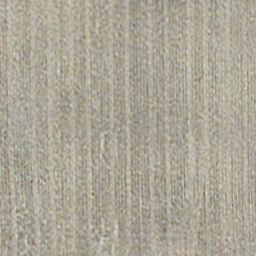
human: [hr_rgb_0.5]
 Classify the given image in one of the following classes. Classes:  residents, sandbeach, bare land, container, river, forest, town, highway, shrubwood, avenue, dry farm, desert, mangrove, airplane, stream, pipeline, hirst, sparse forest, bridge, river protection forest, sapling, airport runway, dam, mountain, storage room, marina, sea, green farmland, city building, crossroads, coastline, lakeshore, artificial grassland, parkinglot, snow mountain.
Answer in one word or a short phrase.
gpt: dry farm